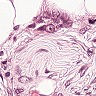
Metastatic tissue present: yes